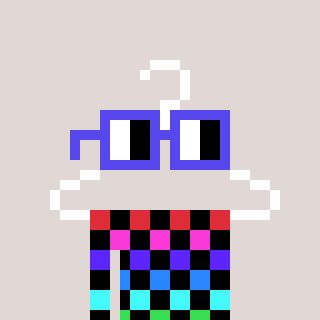
a pixel art character with square blue glasses, a hanger-shaped head and a bege-colored body on a warm background